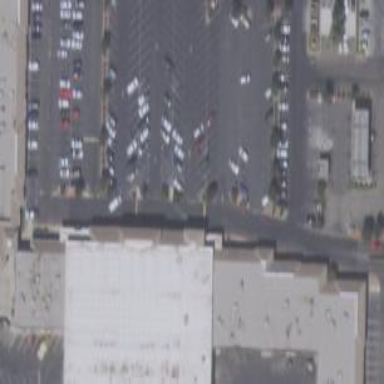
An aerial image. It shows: Commercial area with shopping center in the neighborhood. The shopping center includes supermarket and car repair shop.